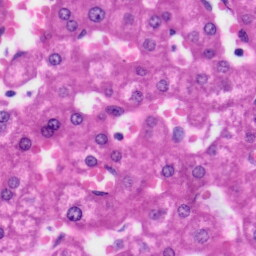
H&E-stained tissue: Liver